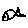
Label: fish